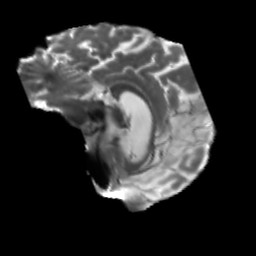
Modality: T2w
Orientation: sagittal
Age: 71
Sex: male
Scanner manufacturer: siemens
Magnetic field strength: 3 T
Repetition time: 5.25 s
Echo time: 0.08 s